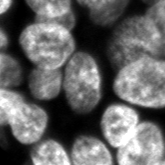
Tissue sample: ovarian
Magnification: 5.0x
Cell type: T cells
Senescence state: normal